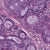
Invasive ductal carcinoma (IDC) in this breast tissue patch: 1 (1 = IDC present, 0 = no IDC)